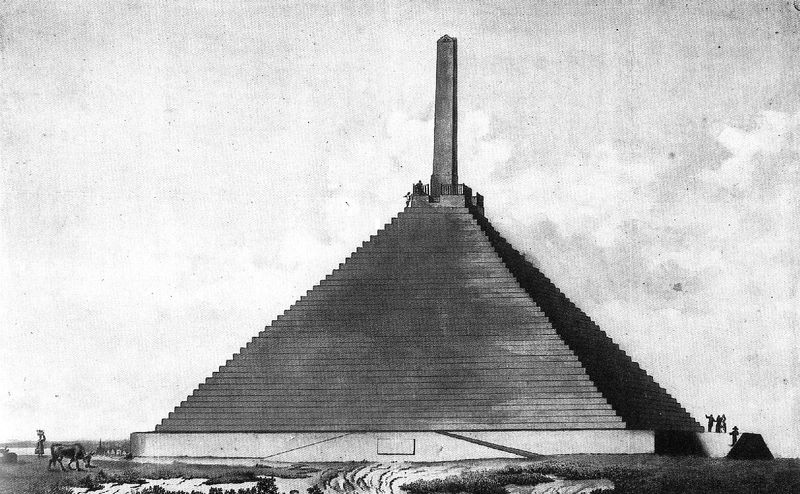
Titel: Entwurf für eine treppenförmige Pyramide mit aufgesetztem Oberlisk
Künstler: C. Ries
Schlagwörter: gemälde, himmel, mann, wasser, weiß, wolken, frauen, menschen, frau, grau, kreide, männer, schwarz, säule, zeichnung, gebäude, wolke, zaun, leute, architektur, mensch, sockel, tragen, ebene, vieh, gitter, personen, esel, aussicht, papier, kuh, rind, treppe, treppen, spitz, geländer, stufe, stufen, foto, fotografie, photographie, treppenstufen, denkmal, schwarz-weiß, bleistift, entwurf, photo, flecken, obelisk, forscher, treppenstufe, fleckig, viereckig, pyramide, bau, aufstieg, monument, ägypten, bauwerk, photografie, kairo, phallus, fallus, trägerin, stehle, archäologe